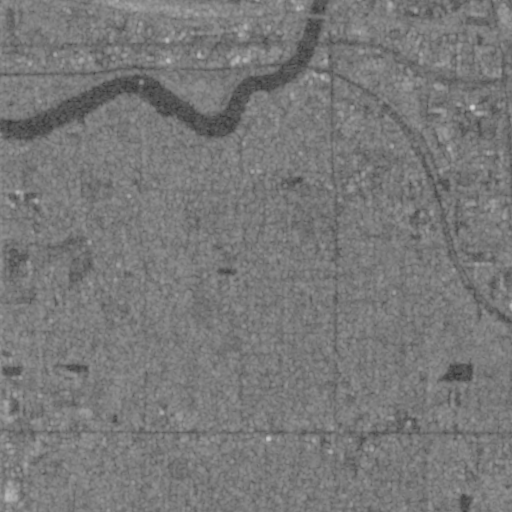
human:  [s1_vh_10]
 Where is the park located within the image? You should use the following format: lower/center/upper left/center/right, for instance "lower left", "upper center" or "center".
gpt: The park is located in the center left of the image.
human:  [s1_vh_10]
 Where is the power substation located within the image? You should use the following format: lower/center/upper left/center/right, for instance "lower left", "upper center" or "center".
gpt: The power substation is located in the center of the image.
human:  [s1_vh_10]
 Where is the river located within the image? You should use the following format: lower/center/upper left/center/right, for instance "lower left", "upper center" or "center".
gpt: The river is located in the upper left of the image.
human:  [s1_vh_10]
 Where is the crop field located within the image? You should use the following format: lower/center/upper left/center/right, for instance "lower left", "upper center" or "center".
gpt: There is no crop field in the image.

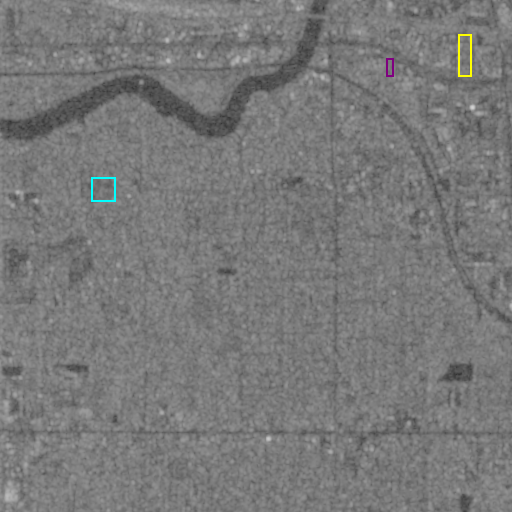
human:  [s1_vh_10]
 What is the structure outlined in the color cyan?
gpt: The structure outlined in cyan is a park.
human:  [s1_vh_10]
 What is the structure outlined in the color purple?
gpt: The structure outlined in purple is a parking lot.
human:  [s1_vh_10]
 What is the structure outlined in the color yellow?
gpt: The structure outlined in yellow is a building.
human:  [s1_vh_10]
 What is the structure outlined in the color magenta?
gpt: There is no magenta outline.